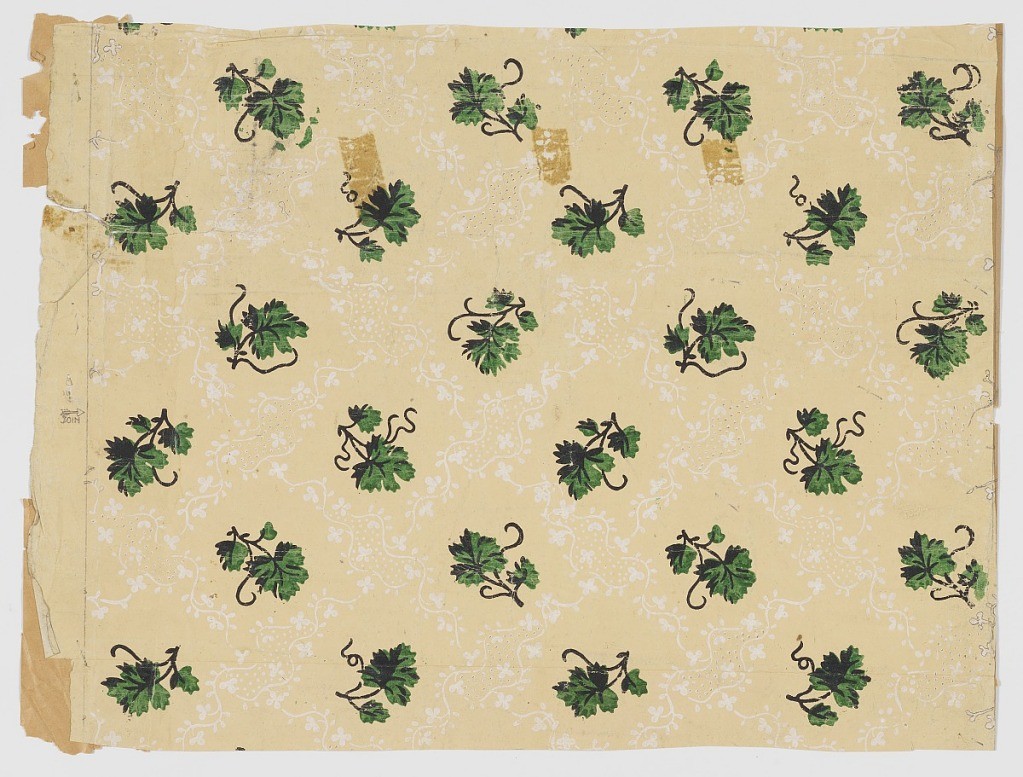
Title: Sidewall
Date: ca. 1825
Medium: Block-printed
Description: Lacey foliage diaper pattern in white, with insets of varnished green ivy leaves. Printed on light yellow ground. Three pieces.